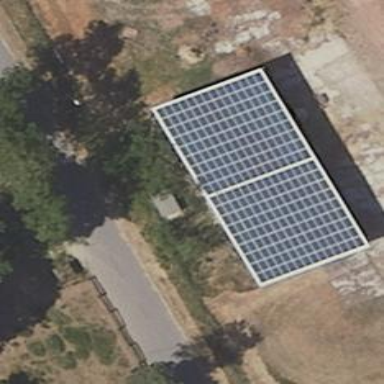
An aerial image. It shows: Solar photovoltaic panel generating electricity through small installation.